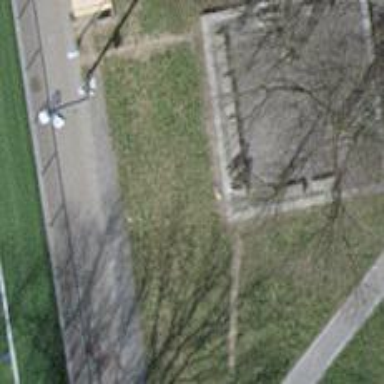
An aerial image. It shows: Bench.